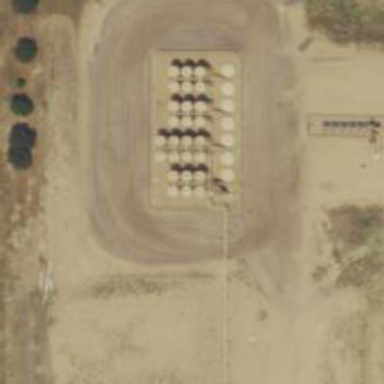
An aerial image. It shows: Storage tank that is man-made.